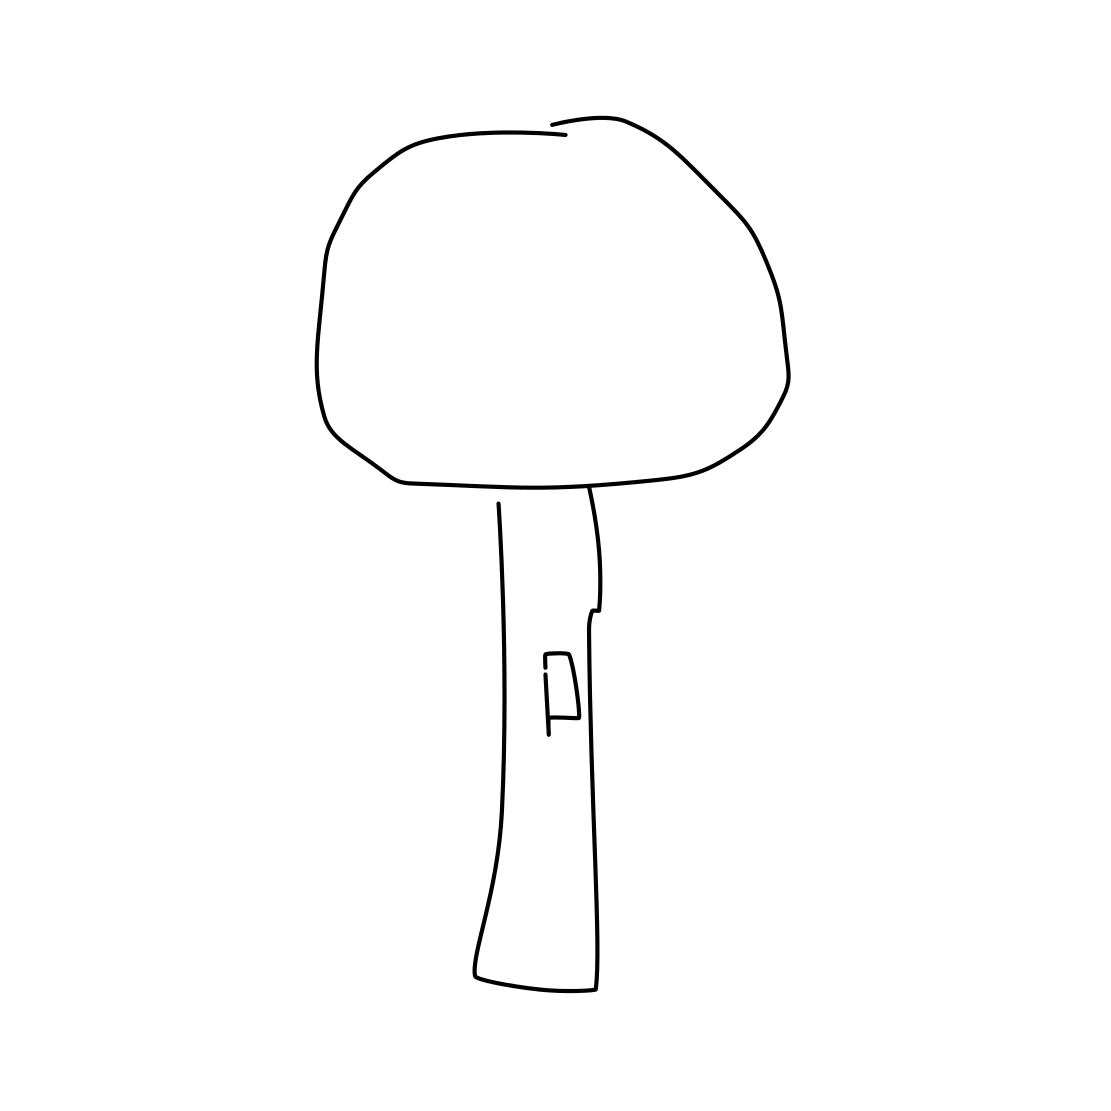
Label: microphone